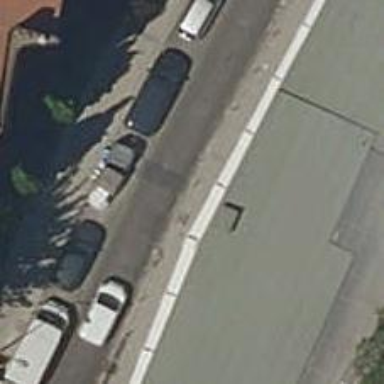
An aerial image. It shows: Sidewalk made of paving stones.